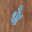
Label: 4